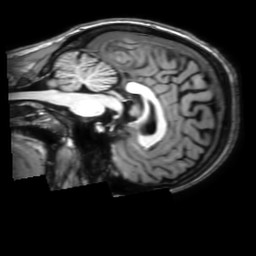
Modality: T1w
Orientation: sagittal
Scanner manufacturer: philips
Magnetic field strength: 3 T
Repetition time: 0.0123 s
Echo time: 0.003475 s